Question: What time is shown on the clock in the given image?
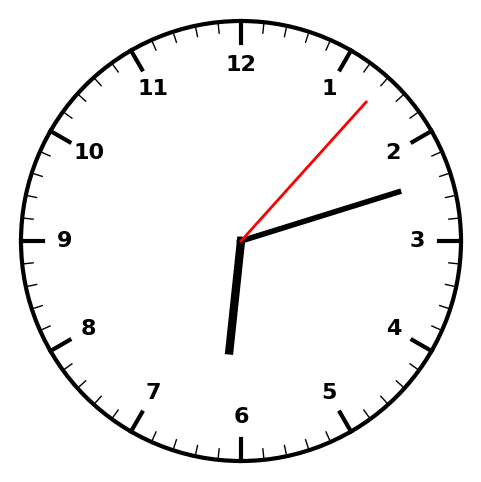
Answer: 06:12:07